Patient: sex F, age 69
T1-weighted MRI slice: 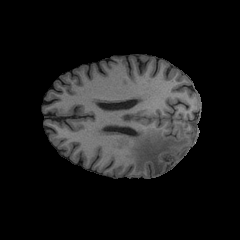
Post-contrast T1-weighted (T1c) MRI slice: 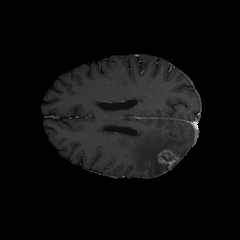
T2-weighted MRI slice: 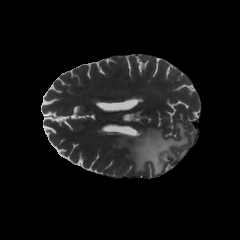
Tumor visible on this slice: yes
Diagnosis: Glioblastoma, IDH-wildtype
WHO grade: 4